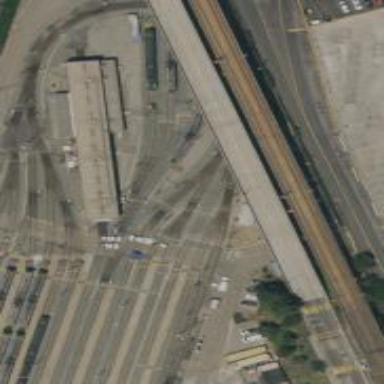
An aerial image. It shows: Light rail yard with electrified contact lines.